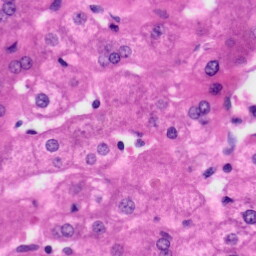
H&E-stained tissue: Liver